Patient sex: F
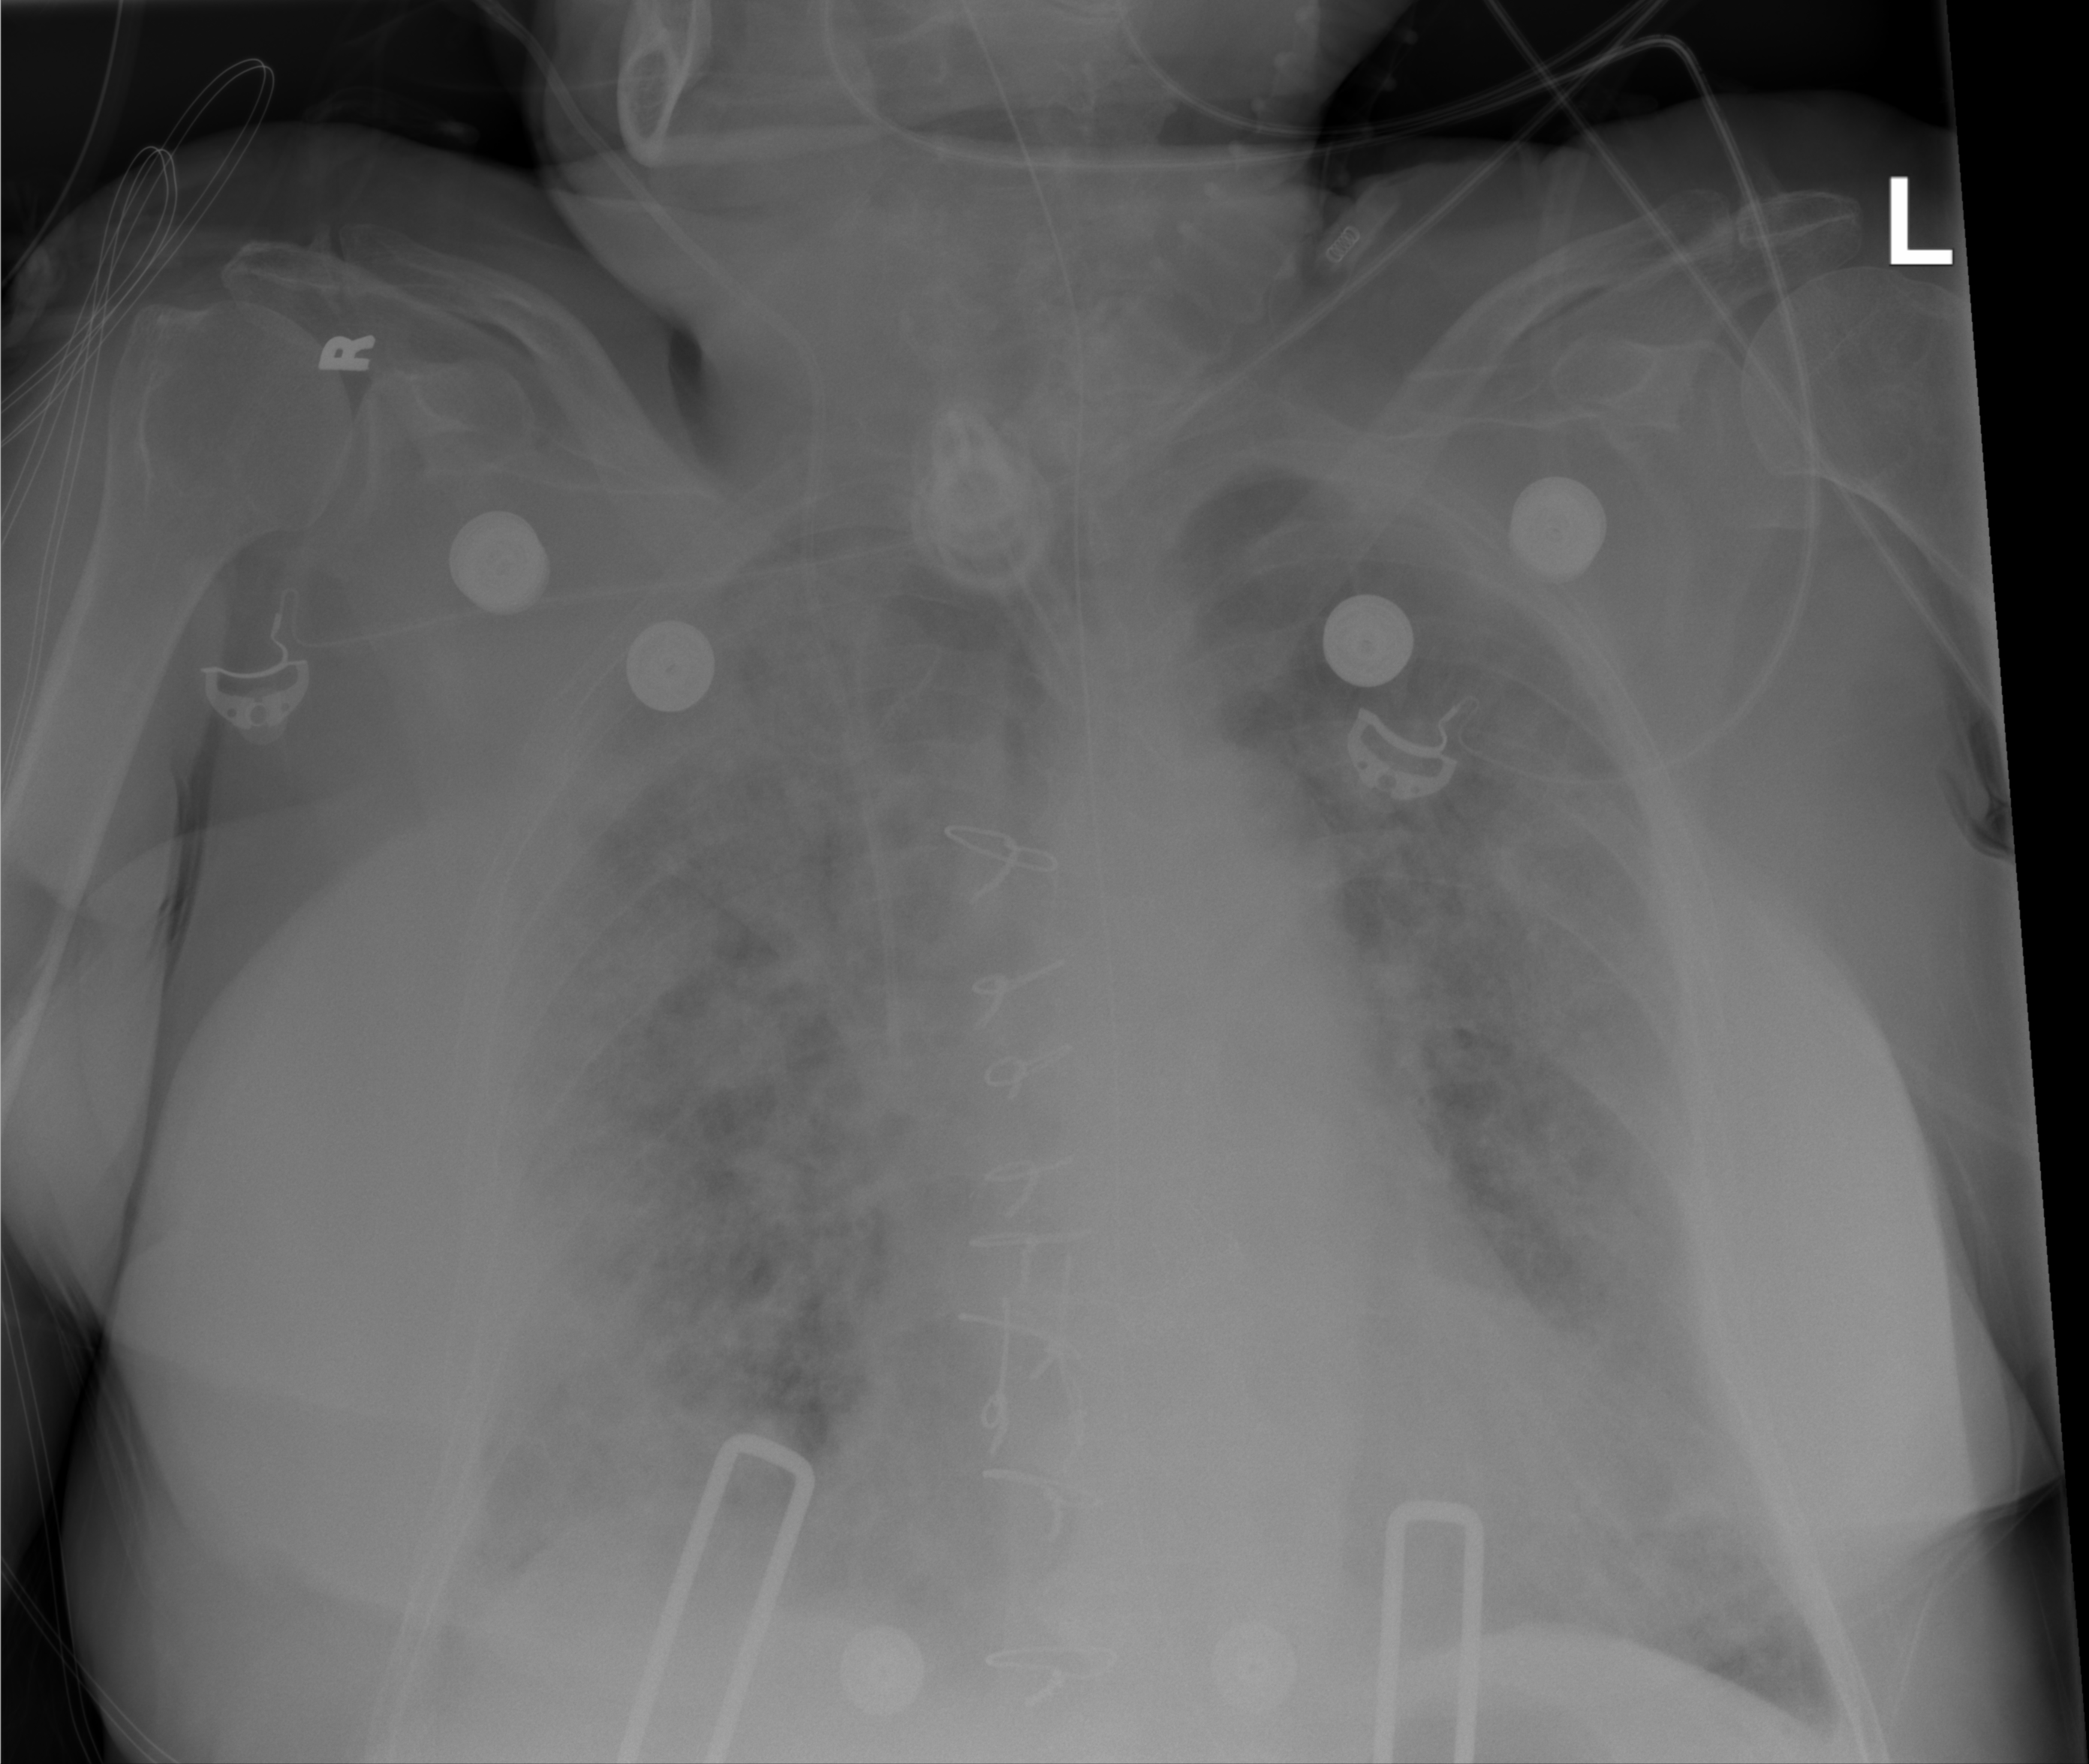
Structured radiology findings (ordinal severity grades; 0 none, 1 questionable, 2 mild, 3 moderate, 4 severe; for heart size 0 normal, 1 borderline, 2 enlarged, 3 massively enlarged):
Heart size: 2
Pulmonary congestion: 2
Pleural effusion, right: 2
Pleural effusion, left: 2
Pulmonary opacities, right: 4
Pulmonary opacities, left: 4
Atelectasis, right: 4
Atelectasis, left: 4